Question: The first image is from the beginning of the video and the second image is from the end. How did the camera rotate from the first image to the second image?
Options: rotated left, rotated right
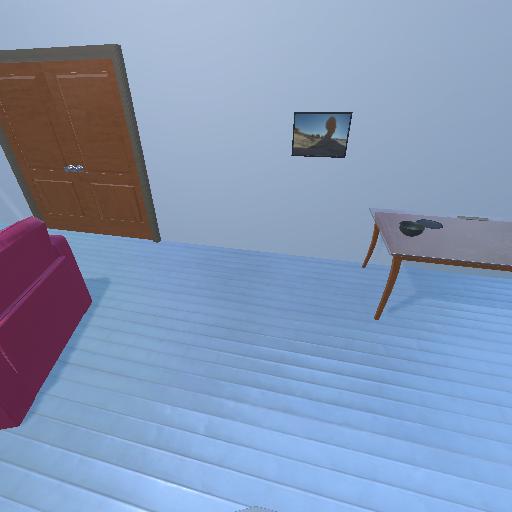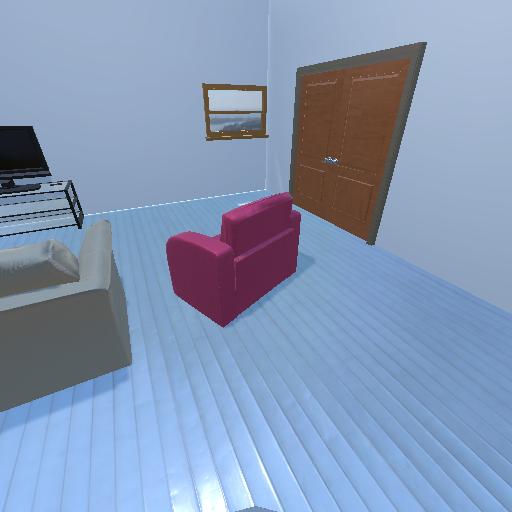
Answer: rotated left